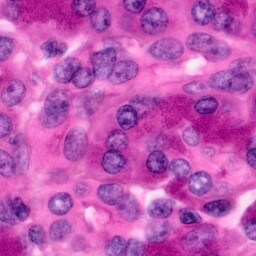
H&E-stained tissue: Pancreatic